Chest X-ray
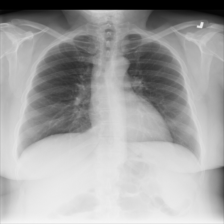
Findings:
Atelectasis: negative
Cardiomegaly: negative
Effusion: negative
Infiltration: negative
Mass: negative
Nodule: negative
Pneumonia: negative
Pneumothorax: negative
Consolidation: negative
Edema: negative
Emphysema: negative
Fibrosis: negative
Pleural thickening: negative
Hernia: negative